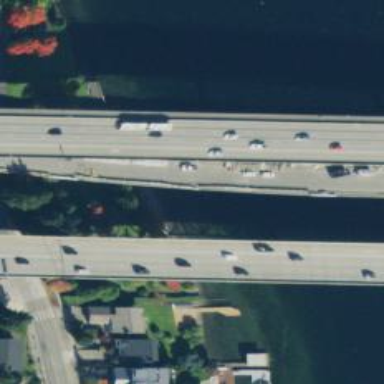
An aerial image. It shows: There is bridge in the image.